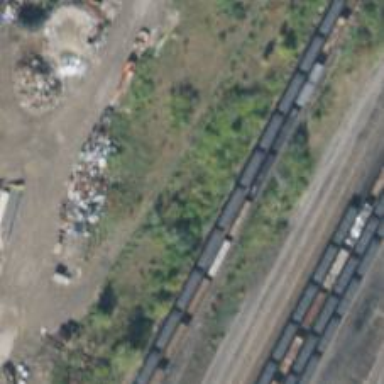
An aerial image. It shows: Railway yard used for manifest purposes.